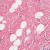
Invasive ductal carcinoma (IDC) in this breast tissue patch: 0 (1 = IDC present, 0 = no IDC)